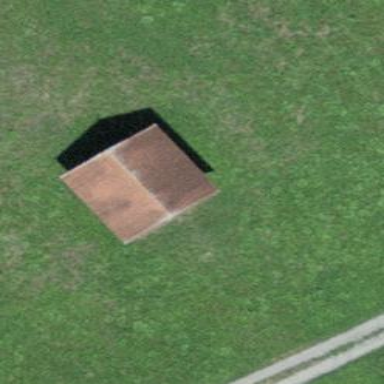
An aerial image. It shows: Cabin is depicted in the image.